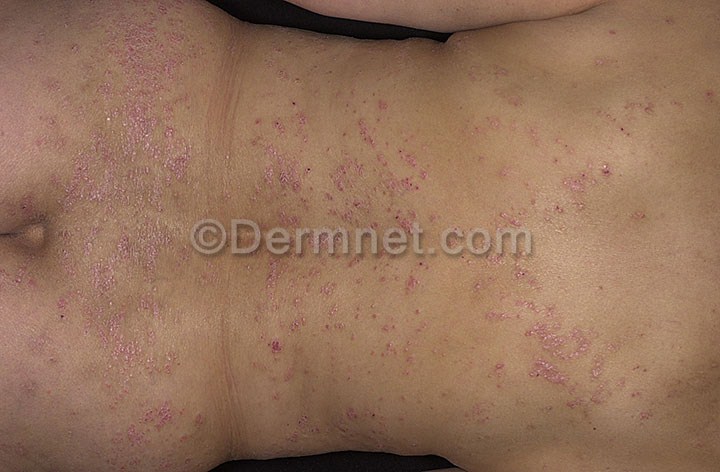
Disease: Lupus and other Connective Tissue diseases